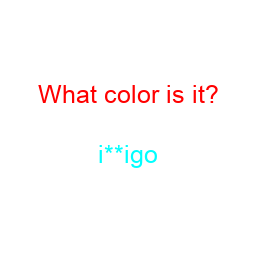
Color: cyan
Color name shown: indigo
Background color: white
Question text color: red